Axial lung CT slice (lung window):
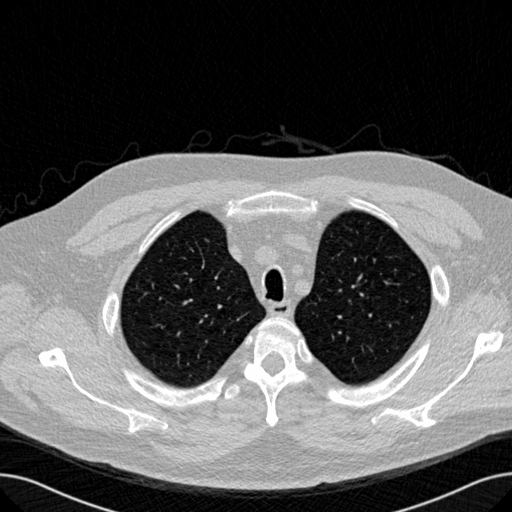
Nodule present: no